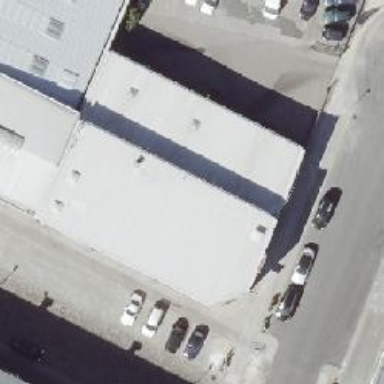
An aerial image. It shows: Car shop.